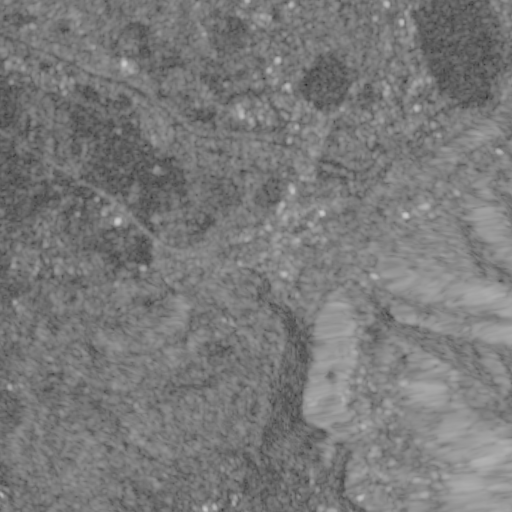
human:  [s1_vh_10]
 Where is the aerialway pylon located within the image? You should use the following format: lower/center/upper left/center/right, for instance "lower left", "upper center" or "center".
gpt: The aerialway pylon is located in the lower center of the image.
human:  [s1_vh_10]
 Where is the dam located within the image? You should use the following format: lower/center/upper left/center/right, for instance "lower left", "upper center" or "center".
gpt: The dam is located in the lower right of the image.
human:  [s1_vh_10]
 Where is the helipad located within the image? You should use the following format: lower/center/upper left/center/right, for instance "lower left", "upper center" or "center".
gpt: The helipad is located in the lower right of the image.
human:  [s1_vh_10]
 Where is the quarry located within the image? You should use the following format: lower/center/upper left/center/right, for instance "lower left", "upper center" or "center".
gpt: The quarry is located in the upper left of the image.
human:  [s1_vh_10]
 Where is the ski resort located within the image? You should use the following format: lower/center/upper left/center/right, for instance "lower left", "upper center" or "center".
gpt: The ski resort is located in the lower of the image.
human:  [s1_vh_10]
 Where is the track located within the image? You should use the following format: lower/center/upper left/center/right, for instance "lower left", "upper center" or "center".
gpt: The track is located in the center of the image.
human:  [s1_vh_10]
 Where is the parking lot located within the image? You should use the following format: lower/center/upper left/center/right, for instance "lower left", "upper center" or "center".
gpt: There is no parking lot in the image.

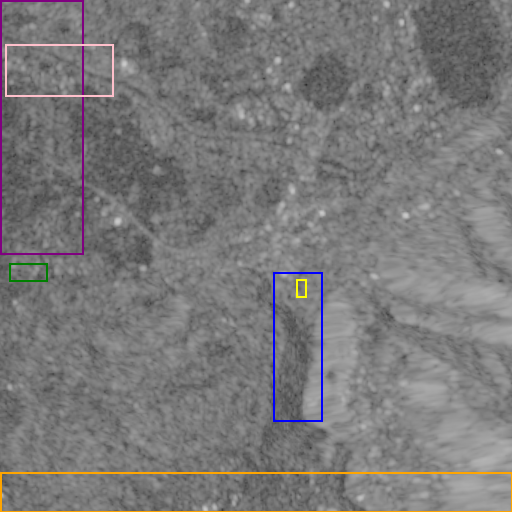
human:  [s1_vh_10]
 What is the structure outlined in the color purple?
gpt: The structure outlined in purple is a crop field.
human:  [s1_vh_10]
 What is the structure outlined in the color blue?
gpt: The structure outlined in blue is a park.
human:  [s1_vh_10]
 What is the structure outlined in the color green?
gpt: The structure outlined in green is a parking lot.
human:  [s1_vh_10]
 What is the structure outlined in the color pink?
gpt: The structure outlined in pink is a quarry.
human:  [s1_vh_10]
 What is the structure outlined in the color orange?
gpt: The structure outlined in orange is a ski resort.
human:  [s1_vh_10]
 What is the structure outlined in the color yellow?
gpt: The structure outlined in yellow is a track.
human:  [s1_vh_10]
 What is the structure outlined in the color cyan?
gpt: There is no cyan outline.